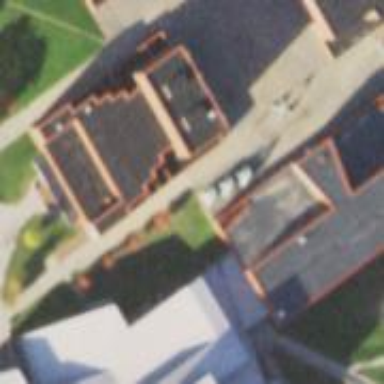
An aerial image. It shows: Theater building.